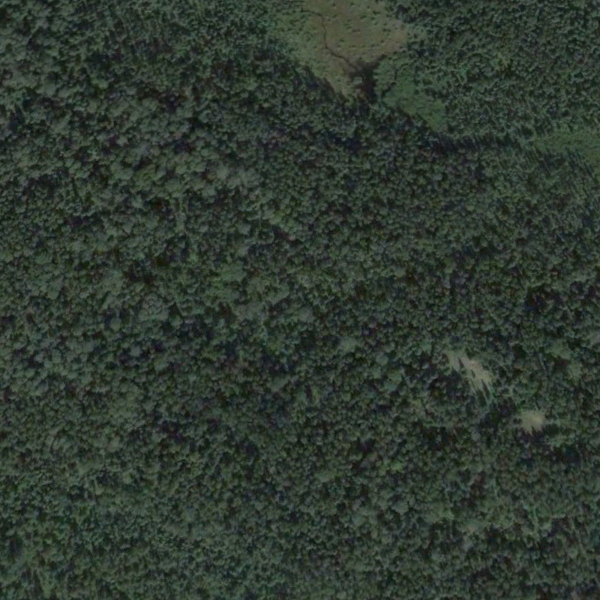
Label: Forest